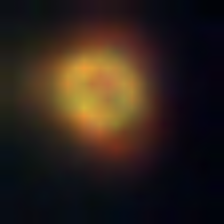
Taxon: NanoPlankton
Group: Other